Question: I am trying to dynamically add information to a ListView. The information I am adding consists of a "Device Name" (the main item) and "MAC Address" (the sub item). An example from online is below. Note: I want to replace Item 1 with a device 1's name, sub item 1 with device 1's MAC address, and so on. This MUST be done dynamically because the list is being populated as devices are scanned for.
.
, I have looked at the following questions and they have not helped me: <URL>
The conclusion I have come to through reading these questions is that I need to implement a custom 'ArrayAdapter' and override the 'getView()' method. I have created a custom layout with two text views in it:
'''
<?xml version="1.0" encoding="utf-8"?>
<LinearLayout xmlns:android="http://schemas.android.com/apk/res/android"
android:layout_width="fill_parent"
android:layout_height="fill_parent"
android:orientation="vertical" >
<TextView
android:id="@+id/main_item"
android:layout_width="match_parent"
android:layout_height="match_parent"
android:textAppearance="?android:attr/textAppearanceLarge"
android:textColor="@color/cyan"/>
<TextView
android:id="@+id/sub_item"
android:layout_width="match_parent"
android:layout_height="match_parent"
android:textAppearance="?android:attr/textAppearanceLarge"
android:textColor="@color/dark_cyan"/>
</LinearLayout>
'''
I then try to create a custom ArrayAdapter in my Activity class, but I am lost as to what to put in my 'public View getView(final int position, View convertView, ViewGroup parent)' method. Additionally,
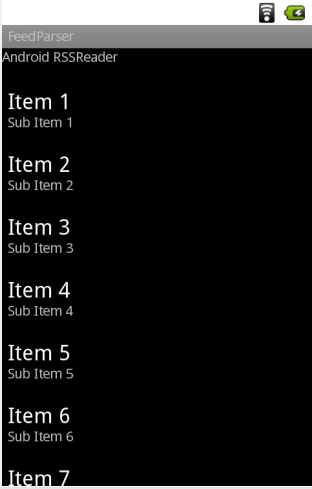
Answer: The answer to your question is: , you don't need to create a custom 'ArrayAdapter' if you just want to add items. I recommend, however, creating it if your layout is customized, as you'll gain so much control over the items you're displaying. You didn't add your code where you create your 'ArrayAdapter', but in your case I'd use <URL>, it helped me understanding the whole thing.